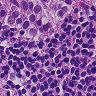
Metastatic tissue present: yes